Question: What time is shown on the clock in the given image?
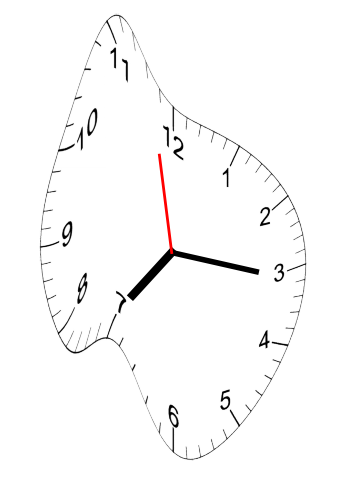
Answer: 07:15:58